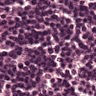
Metastatic tissue present: no